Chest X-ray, PA view. Patient: 27 years old, sex M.
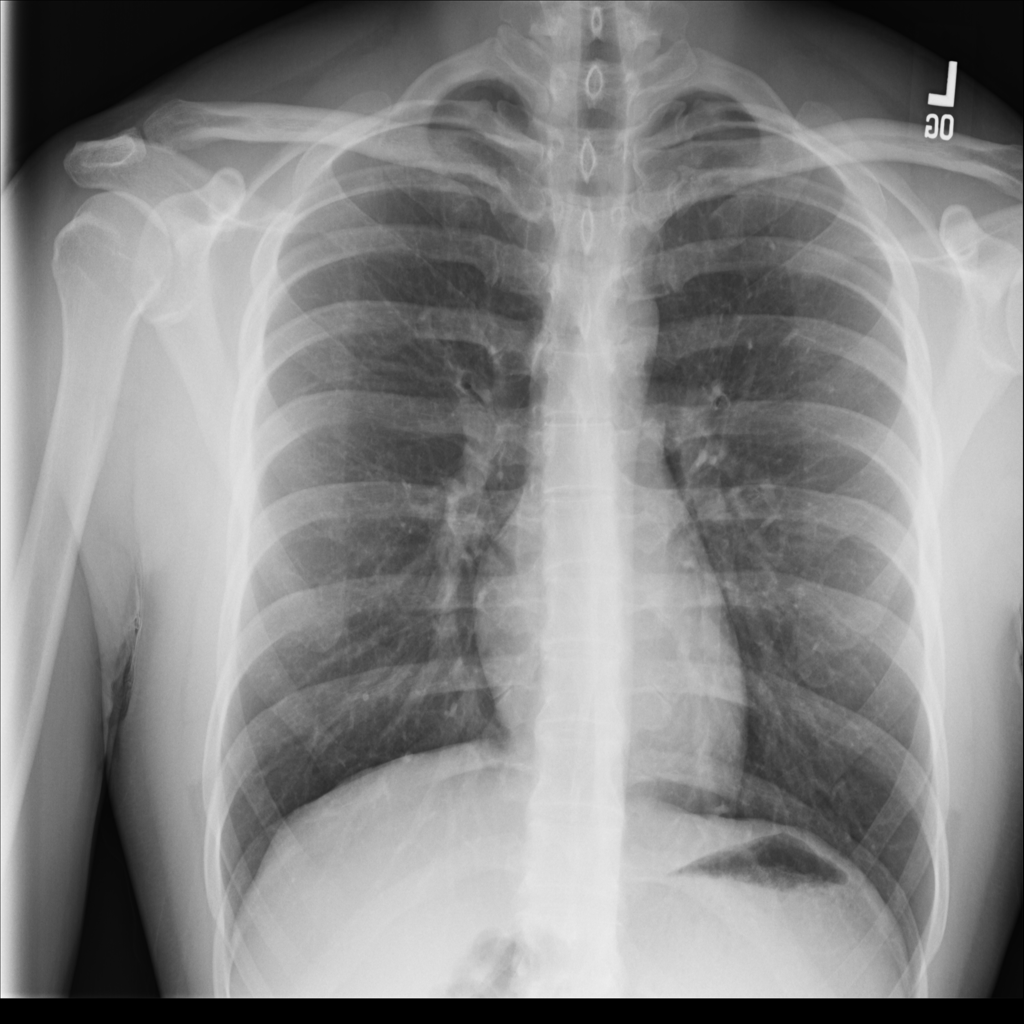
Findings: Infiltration